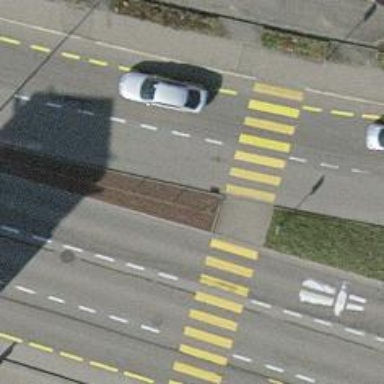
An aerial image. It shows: Traffic calming island.